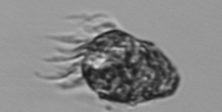
Label: Strombidium_morphotype1